Chest X-ray:
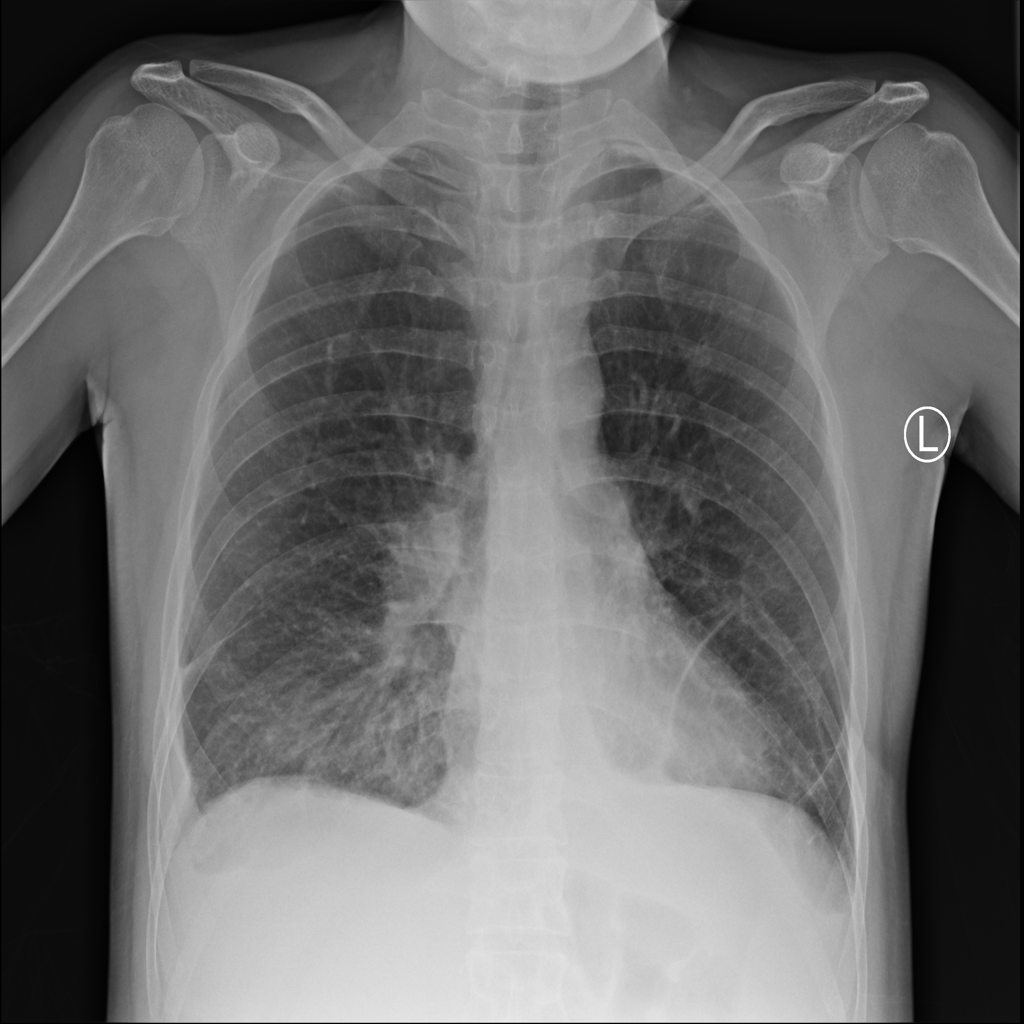
Findings: Consolidation, Fibrosis, Effusion
No abnormal finding: no